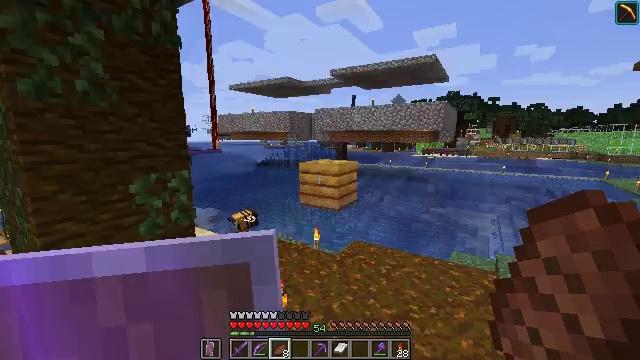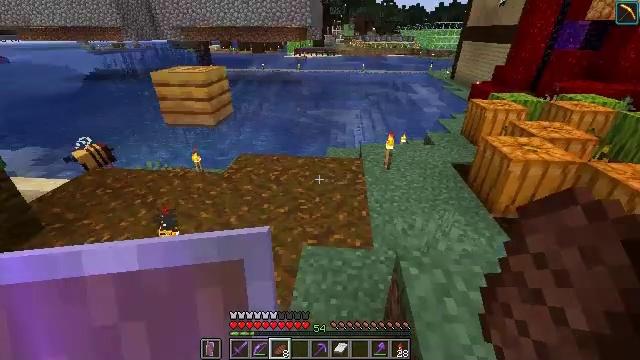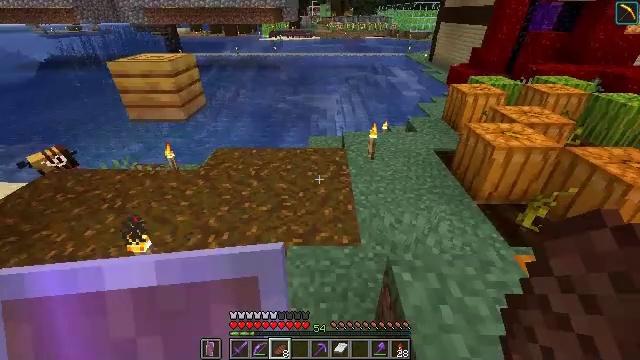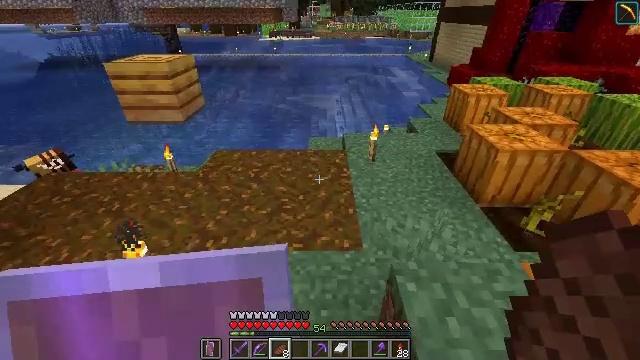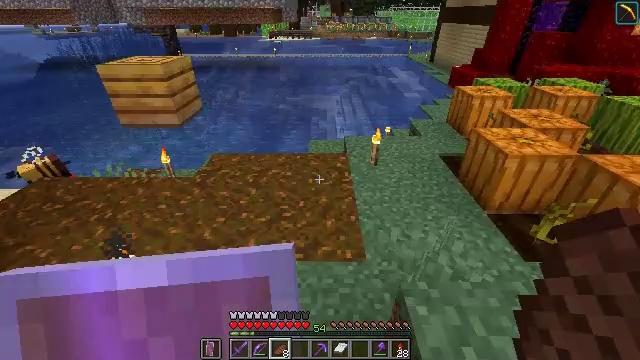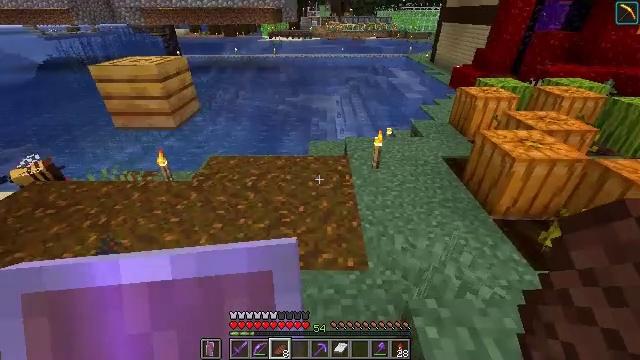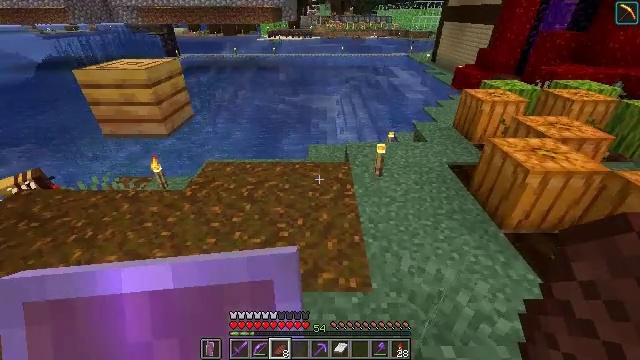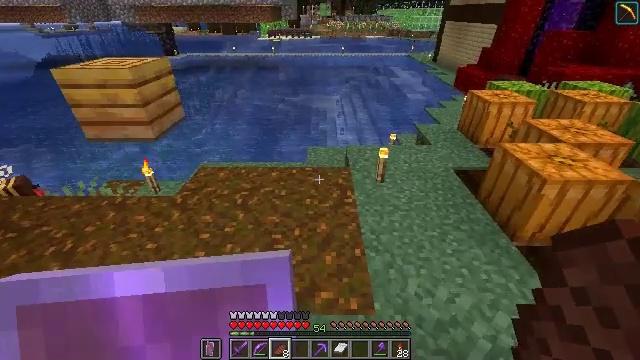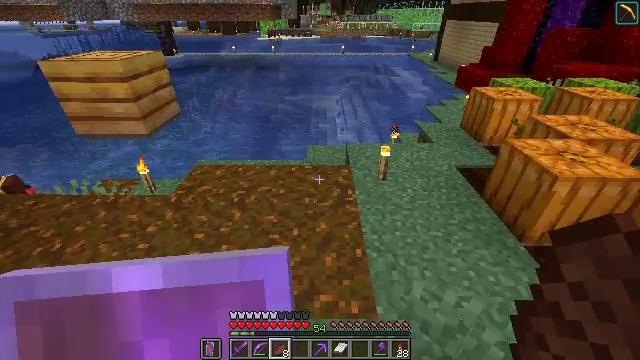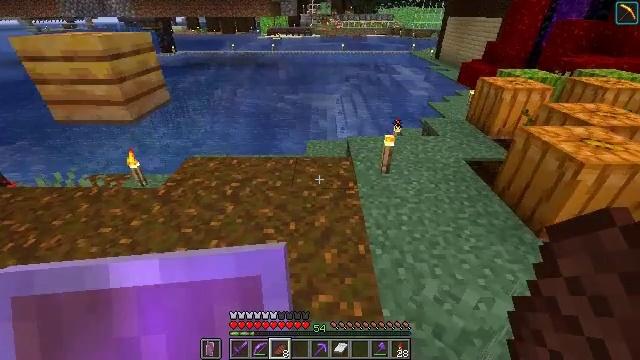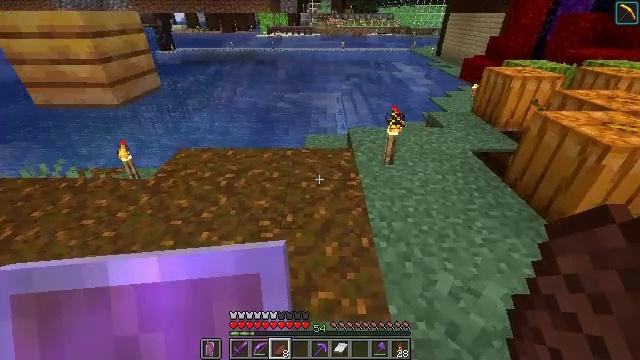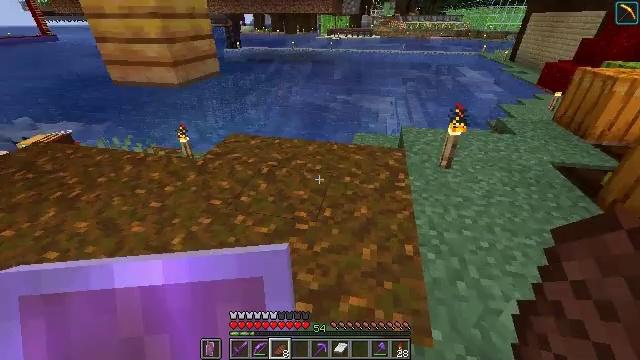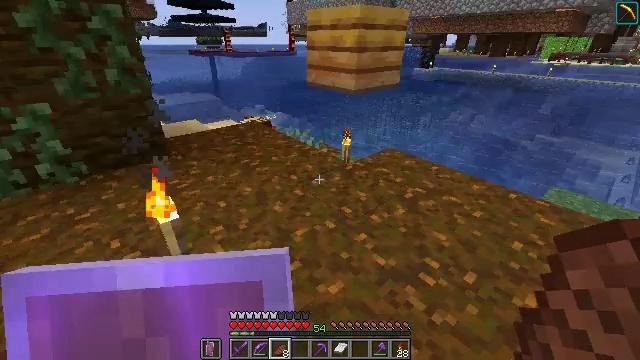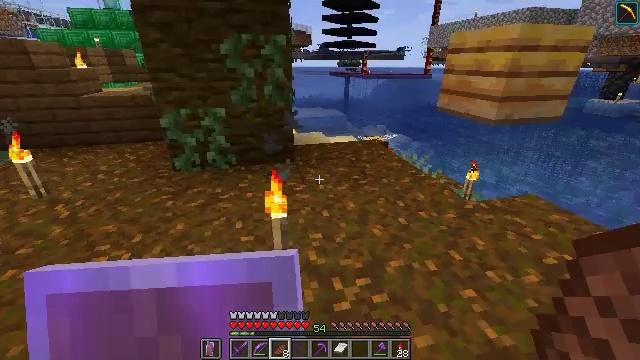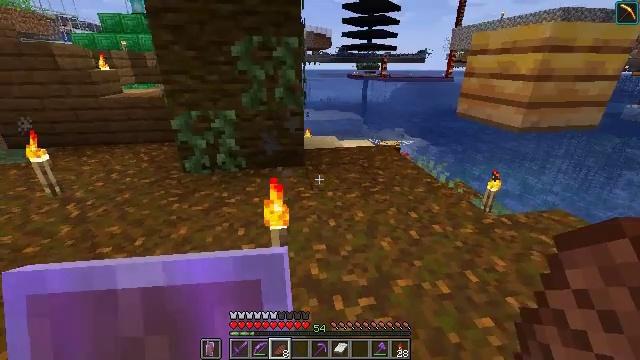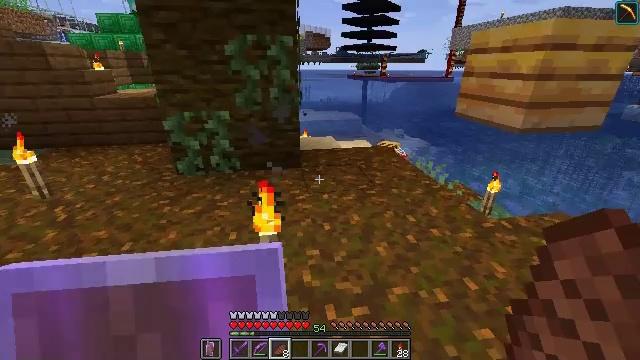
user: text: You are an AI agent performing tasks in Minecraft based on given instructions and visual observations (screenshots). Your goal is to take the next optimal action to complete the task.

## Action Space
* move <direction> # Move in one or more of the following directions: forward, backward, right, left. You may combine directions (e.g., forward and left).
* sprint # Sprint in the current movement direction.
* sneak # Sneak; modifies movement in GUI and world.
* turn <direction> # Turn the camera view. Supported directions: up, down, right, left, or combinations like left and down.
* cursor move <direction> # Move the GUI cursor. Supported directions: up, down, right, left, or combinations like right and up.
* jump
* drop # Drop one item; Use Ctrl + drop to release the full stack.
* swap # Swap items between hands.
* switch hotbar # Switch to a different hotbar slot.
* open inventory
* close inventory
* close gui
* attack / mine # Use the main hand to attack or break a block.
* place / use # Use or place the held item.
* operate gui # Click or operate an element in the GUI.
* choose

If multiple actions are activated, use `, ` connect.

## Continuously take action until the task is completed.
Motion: motion action
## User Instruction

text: Craft paper with the crafting table.
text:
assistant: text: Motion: move forward, turn right and down
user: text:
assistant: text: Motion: move forward, turn right and down
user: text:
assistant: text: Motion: move forward
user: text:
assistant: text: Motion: move forward
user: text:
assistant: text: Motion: move forward
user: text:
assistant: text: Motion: move forward
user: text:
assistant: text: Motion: move forward
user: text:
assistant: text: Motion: move forward
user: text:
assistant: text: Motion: move forward
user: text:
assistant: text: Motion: move forward
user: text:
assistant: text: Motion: move forward, turn left
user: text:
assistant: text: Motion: move forward, turn left and up
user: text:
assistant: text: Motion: move forward, turn left and up
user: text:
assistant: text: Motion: turn left
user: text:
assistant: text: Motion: no_op
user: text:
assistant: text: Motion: no_op
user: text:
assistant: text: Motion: no_op
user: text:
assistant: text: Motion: no_op
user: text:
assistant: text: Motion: no_op
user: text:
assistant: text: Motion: no_op
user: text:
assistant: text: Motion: no_op
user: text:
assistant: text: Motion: no_op
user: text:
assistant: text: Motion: no_op
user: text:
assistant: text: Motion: no_op
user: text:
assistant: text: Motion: no_op
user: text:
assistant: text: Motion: no_op
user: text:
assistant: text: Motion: no_op
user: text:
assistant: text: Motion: no_op
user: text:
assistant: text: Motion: no_op
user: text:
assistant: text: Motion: no_op